Interaction volume radius: 5 \u00c5
Interaction volume height: 10 \u00c5
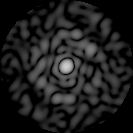
Disorder parameter: 0.7922